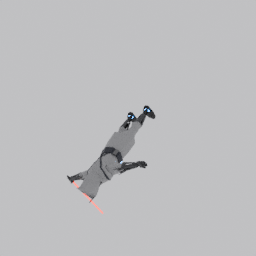
Label: people